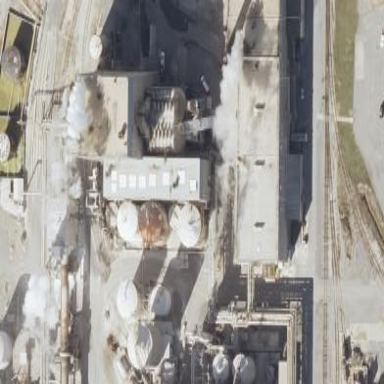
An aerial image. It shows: Power plant.